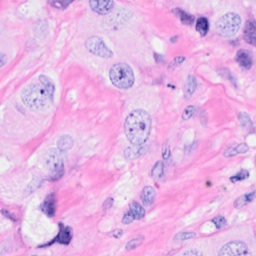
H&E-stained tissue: Breast